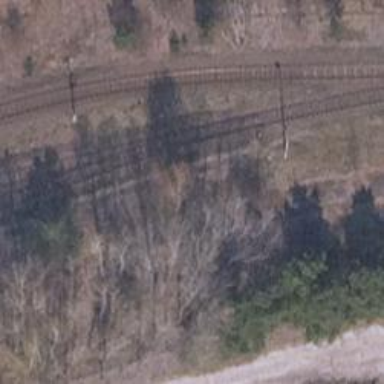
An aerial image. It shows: Railway yard in service.